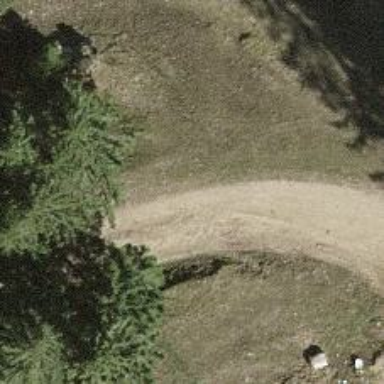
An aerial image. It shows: Unpaved track road.